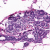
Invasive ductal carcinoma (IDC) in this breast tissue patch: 0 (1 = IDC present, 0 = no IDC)